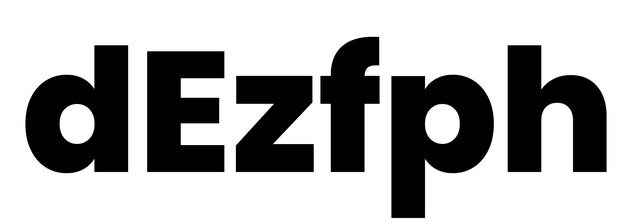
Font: Poppins-ExtraBold